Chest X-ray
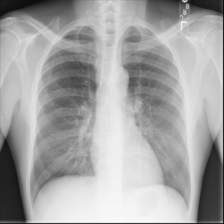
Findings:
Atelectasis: negative
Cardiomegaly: negative
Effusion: negative
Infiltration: negative
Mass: negative
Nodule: negative
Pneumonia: negative
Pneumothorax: negative
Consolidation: negative
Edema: negative
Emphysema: negative
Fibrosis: negative
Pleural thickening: negative
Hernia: negative